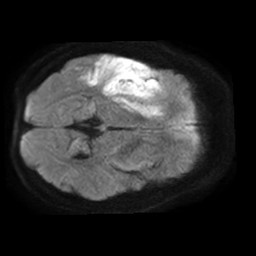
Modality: TRACE
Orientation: axial
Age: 45
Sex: male
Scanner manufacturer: philips
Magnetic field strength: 1.5 T
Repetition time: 3.398 s
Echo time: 0.06922 s